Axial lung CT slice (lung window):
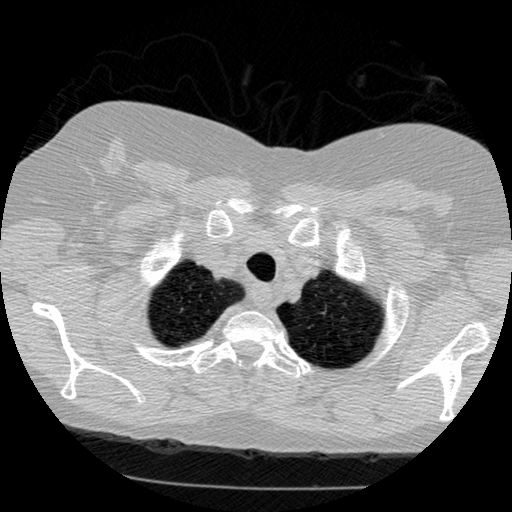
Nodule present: no